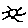
Label: sun